Current action and preconditions to check: trajectory_clear

Your task: For each precondition in the list above, predict whether it will hold at this action.

Consider the current scene as observed from the mobile robot's camera, and analyze the predicted future states of all dynamic agents (e.g., people, animals, vehicles, or any moving entities) within the NEXT SECOND.

IMPORTANT: Only answer "very likely" if you are absolutely certain—based on strong, clear evidence—that a dynamic agent will violate the precondition in the predicted future state. Do NOT answer "very likely" for unlikely, ambiguous, or low-probability risks.

Ask yourself for each precondition: Is there a high probability, with clear and convincing evidence, that the predicted future states of any dynamic agent will interfere with the predicted future state of the currently executing action within the NEXT SECOND, causing that precondition to fail?

Assess the risk level based on these predictions. Use "likely" or "very likely" if motions create a clear risk of interference.

Use "neutral" or "improbable" if agents are nearby but their predicted paths are clearly diverging or non-conflicting.

Failure Risk Categories: "very improbable", "improbable", "neutral", "likely", "very likely"

Answer Format: Output ONLY the probability_of_failure value from these categories: "very improbable", "improbable", "neutral", "likely", "very likely"

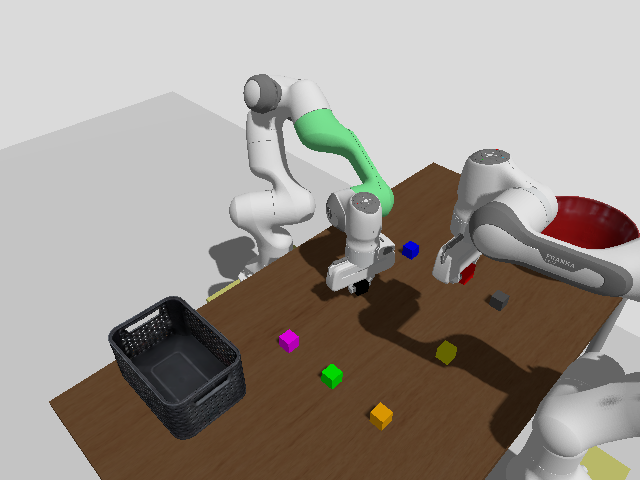

Answer: very improbable